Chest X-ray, AP view. Patient: 48 years old, sex M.
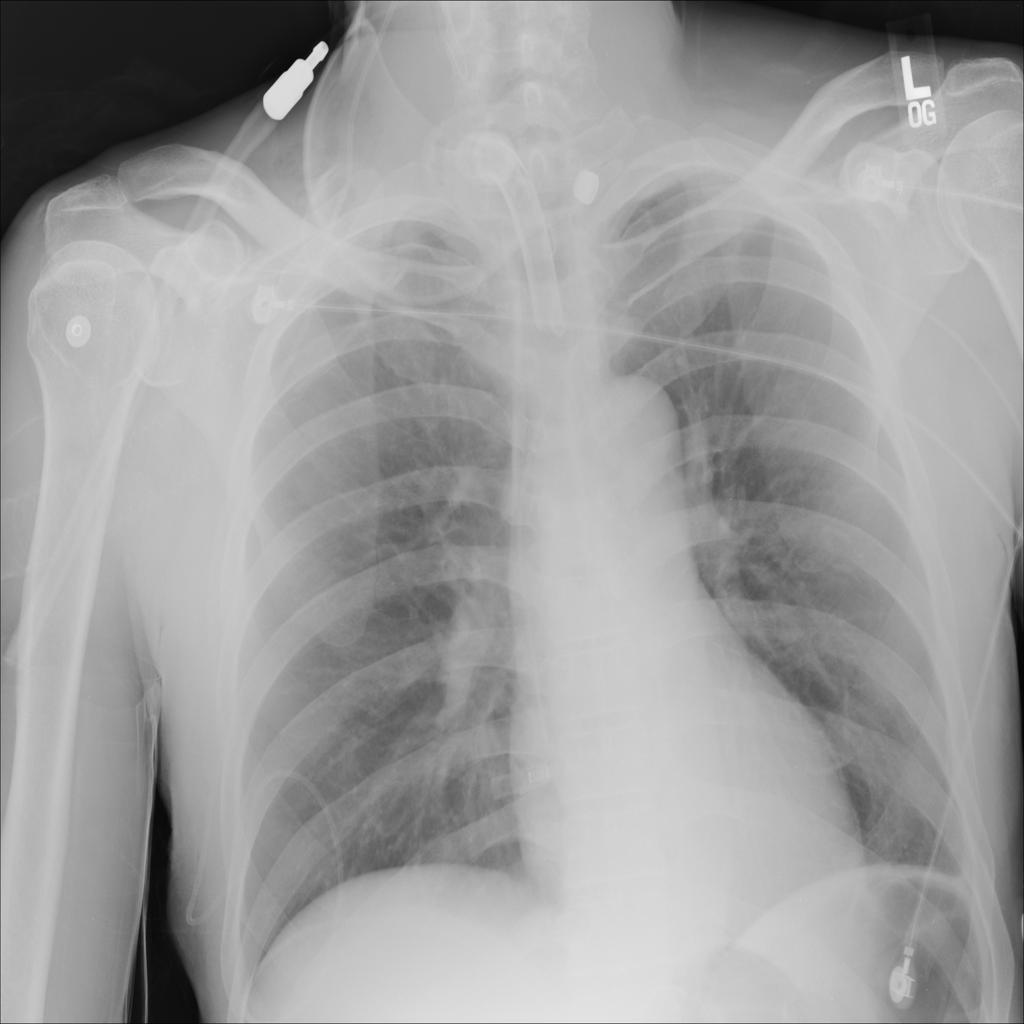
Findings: No Finding